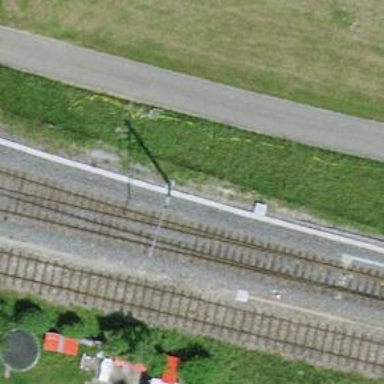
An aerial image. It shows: Railway switch.